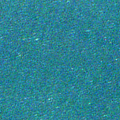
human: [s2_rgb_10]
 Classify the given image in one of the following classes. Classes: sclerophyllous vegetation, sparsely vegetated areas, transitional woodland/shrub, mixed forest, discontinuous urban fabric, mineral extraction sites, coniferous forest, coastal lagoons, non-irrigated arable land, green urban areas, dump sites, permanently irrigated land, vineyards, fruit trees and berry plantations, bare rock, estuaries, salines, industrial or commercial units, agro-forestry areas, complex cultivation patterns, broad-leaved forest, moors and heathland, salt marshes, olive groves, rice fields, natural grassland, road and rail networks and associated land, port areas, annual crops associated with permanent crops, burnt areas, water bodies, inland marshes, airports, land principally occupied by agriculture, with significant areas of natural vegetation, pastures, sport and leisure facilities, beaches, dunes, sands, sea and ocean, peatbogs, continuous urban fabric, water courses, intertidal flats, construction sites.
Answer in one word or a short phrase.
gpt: sea and ocean